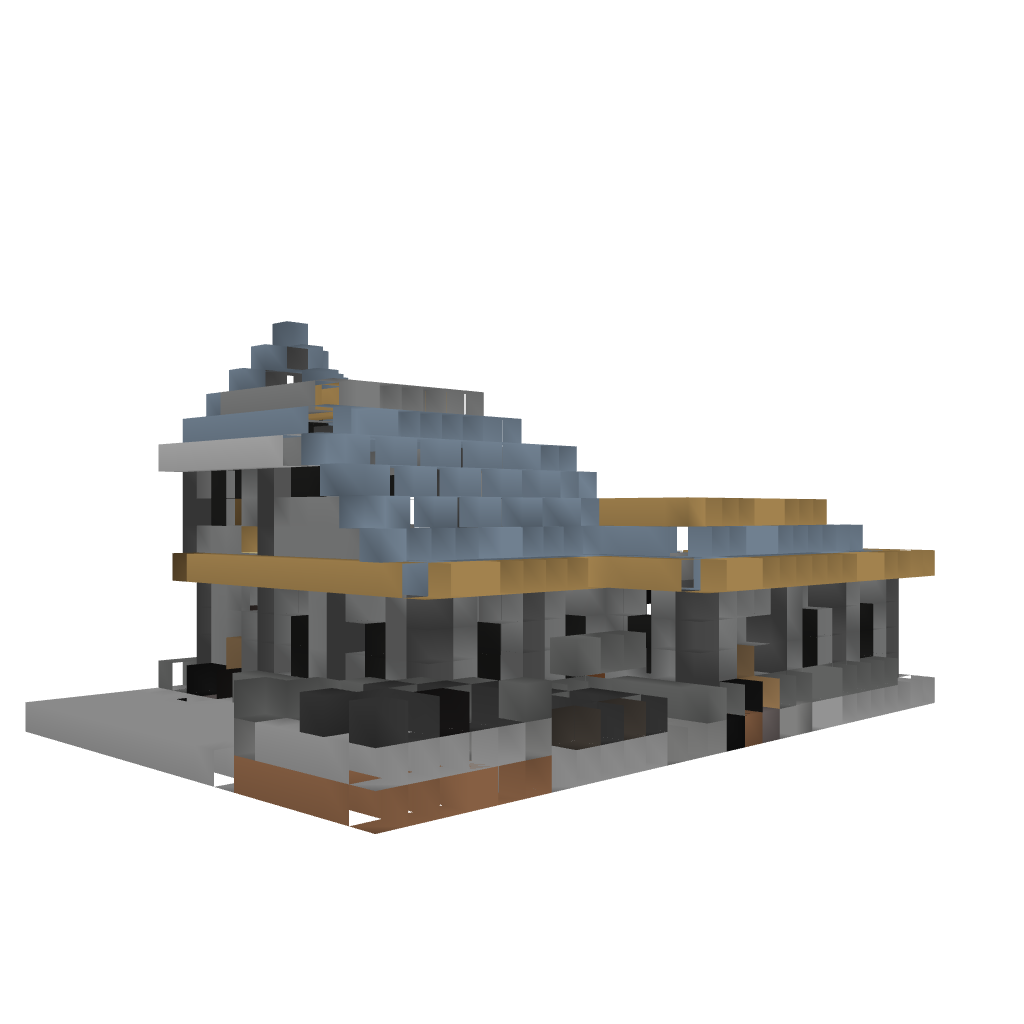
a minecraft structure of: Perfect Survival House